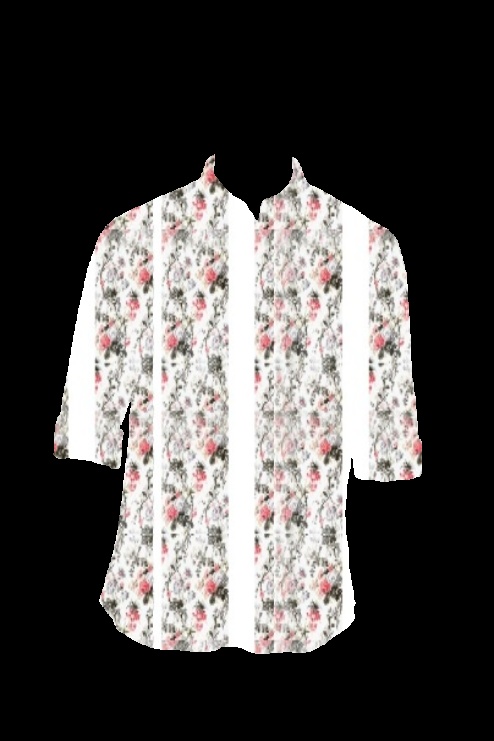
white pink floral print button up tee